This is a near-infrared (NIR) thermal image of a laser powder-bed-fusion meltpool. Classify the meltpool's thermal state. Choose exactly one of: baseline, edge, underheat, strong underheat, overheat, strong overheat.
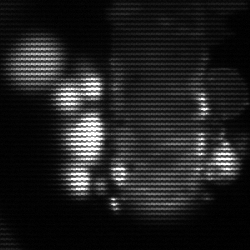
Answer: strong underheat